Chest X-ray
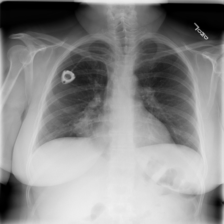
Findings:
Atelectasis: positive
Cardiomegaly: negative
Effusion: negative
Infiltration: positive
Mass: positive
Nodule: negative
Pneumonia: negative
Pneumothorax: negative
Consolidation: positive
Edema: negative
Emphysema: negative
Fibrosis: negative
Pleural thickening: negative
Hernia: negative